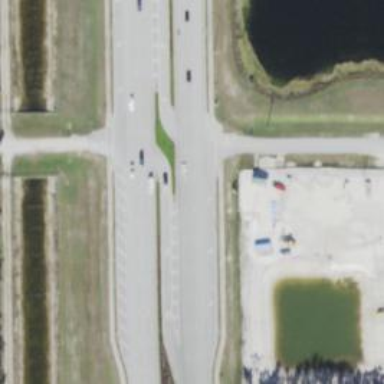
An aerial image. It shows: Secondary link road.